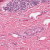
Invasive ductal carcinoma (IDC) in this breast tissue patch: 0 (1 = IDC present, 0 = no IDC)